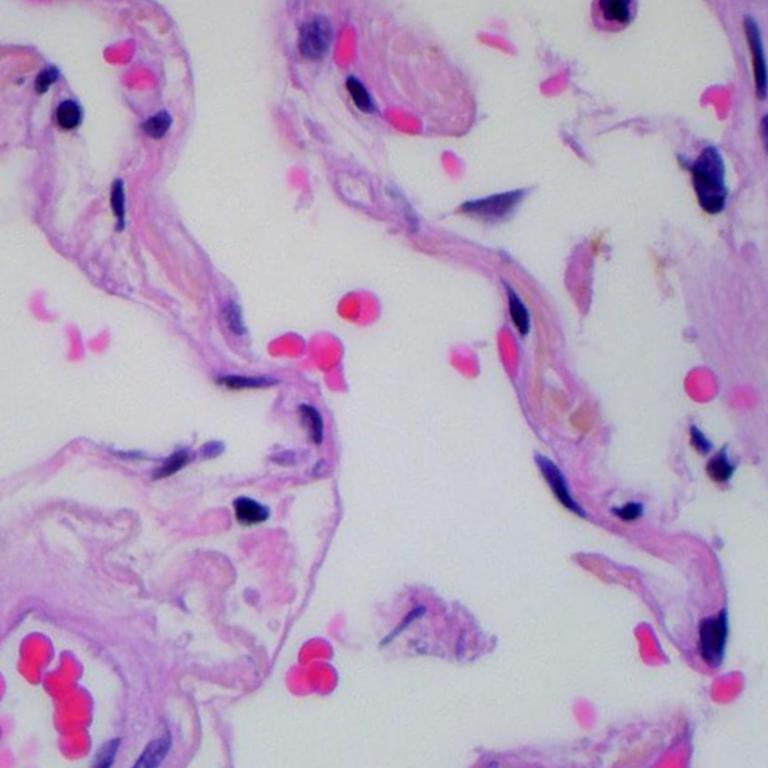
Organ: lung
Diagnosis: benign